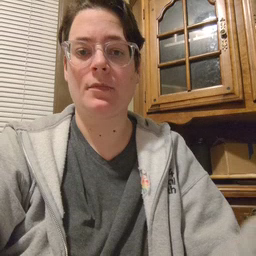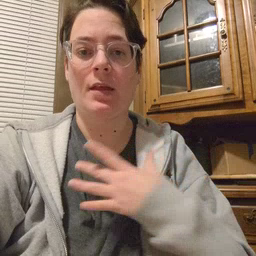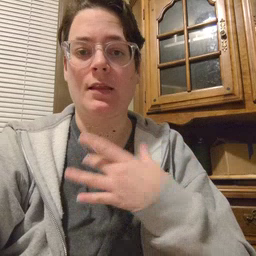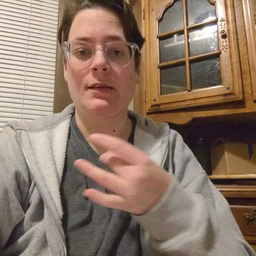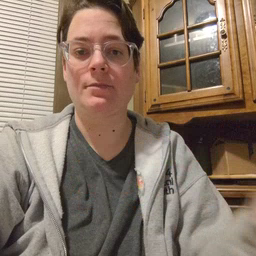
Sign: like